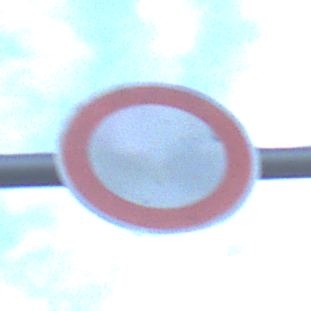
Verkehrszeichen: VerbotFahrzeugeAllerArt
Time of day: SunriseSunset
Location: Outdoor (Suburban)
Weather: PartlyCloudy
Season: NotSpecified
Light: Natural